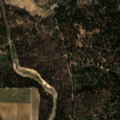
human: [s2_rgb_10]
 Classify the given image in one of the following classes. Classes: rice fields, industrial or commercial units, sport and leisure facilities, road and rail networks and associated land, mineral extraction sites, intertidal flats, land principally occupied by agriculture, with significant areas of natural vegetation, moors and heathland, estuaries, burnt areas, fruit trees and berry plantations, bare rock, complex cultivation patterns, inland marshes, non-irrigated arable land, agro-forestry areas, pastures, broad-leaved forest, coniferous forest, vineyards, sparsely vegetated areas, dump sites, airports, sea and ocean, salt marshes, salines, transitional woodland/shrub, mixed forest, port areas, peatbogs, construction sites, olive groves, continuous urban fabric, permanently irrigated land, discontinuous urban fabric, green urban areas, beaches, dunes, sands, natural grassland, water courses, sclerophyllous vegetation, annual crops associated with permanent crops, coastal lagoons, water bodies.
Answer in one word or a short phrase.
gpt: non-irrigated arable land, vineyards, complex cultivation patterns, broad-leaved forest, coniferous forest, mixed forest